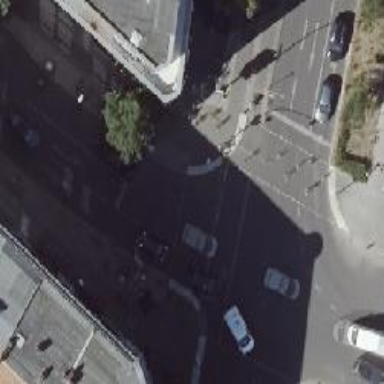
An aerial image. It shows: Asphalt footway with crossing equipped with traffic signals.